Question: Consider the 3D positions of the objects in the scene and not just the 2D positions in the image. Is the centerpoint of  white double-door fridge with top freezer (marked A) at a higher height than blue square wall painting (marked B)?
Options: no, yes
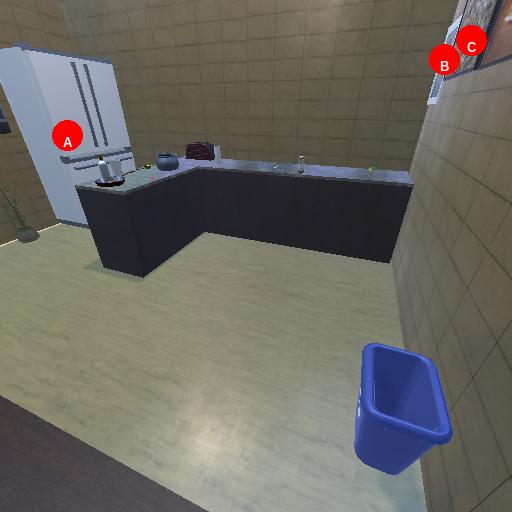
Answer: no